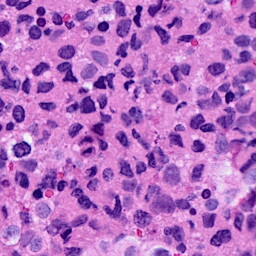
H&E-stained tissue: Breast